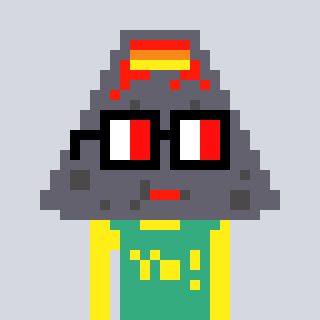
a pixel art character with square glasses with black frames and red eyes, a volcano-shaped head and a teal-colored body on a cool background